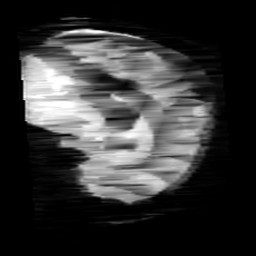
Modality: minIP
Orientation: sagittal
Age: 10
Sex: female
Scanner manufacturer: siemens
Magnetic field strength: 3 T
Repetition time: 0.027 s
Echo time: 0.02 s